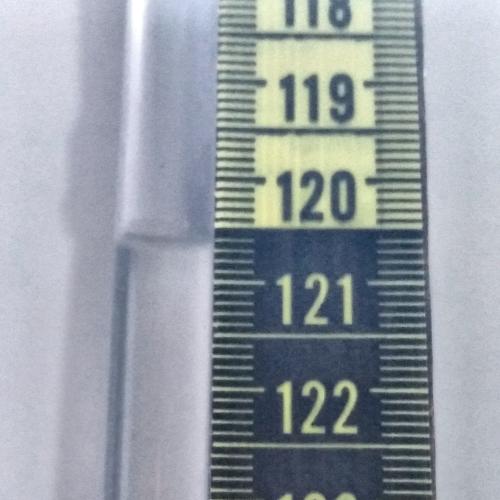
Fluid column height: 120.6 cm